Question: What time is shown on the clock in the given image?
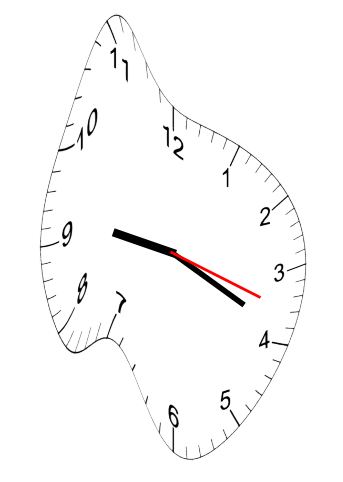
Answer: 09:19:18